Interaction volume radius: 5 \u00c5
Interaction volume height: 15 \u00c5
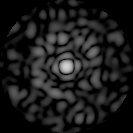
Disorder parameter: 0.8296